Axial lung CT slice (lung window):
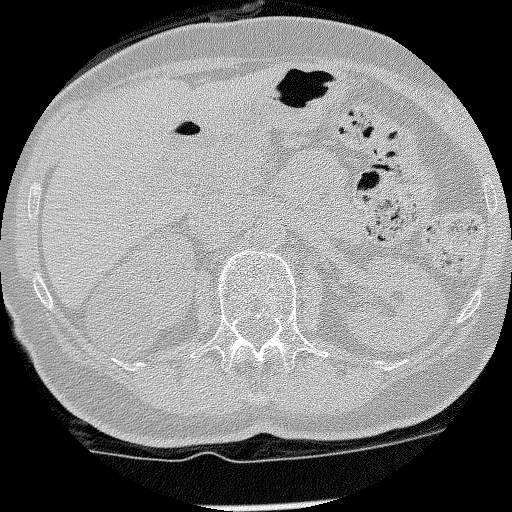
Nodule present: no